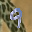
Label: 9